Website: bh-photo
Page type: address-validator
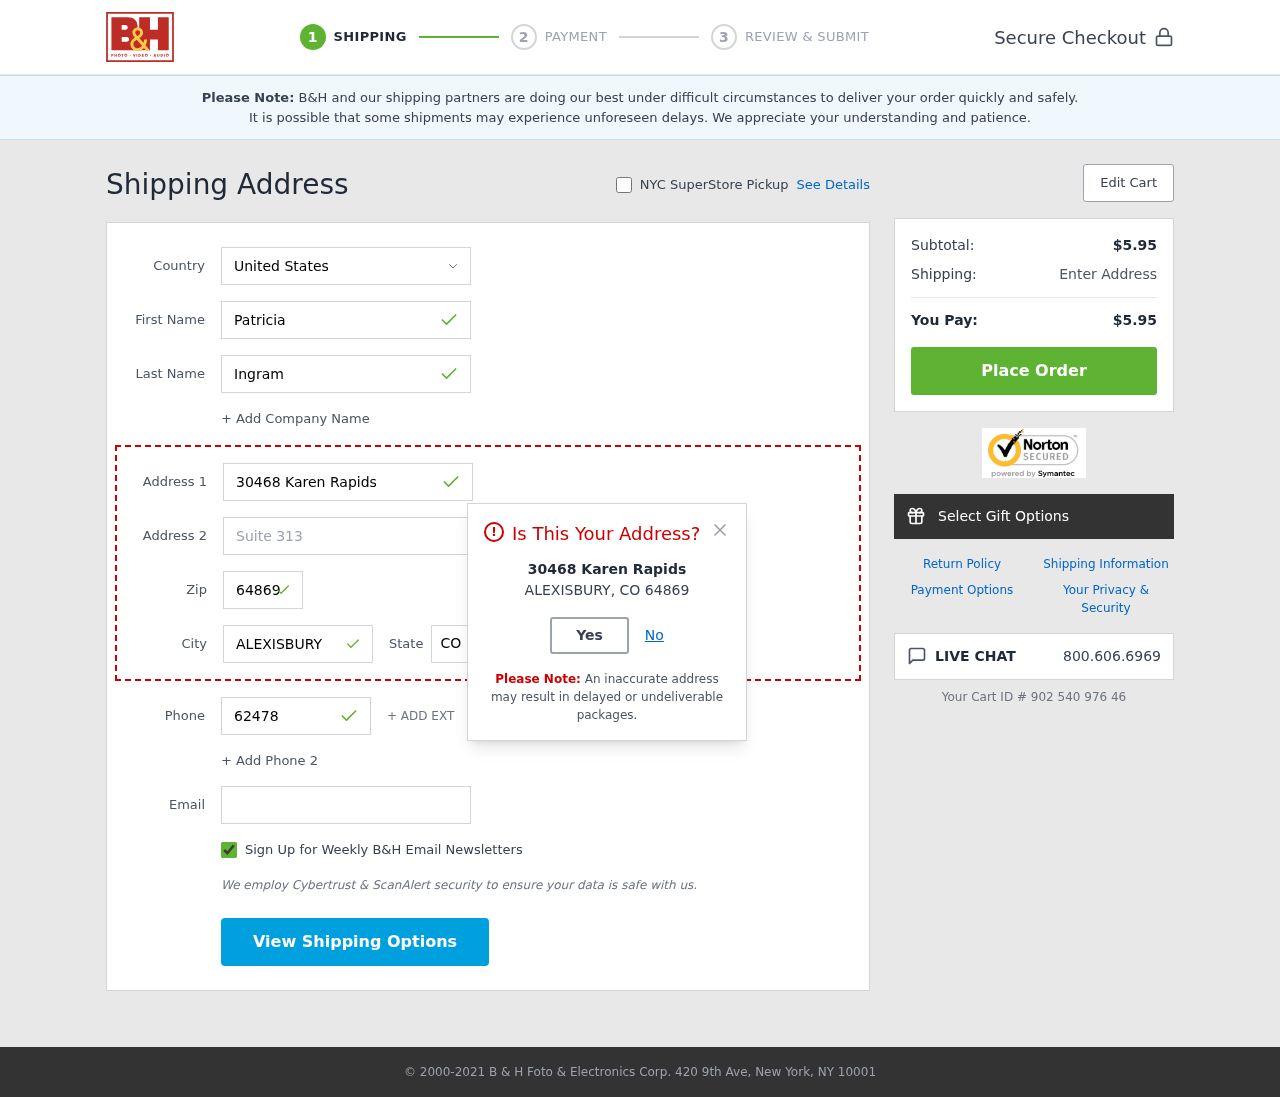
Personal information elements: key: PII_CITY
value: Alexisbury
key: PII_COUNTRY
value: United States
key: PII_EMAIL
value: patricia.ingram@gmail.com
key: PII_FIRSTNAME
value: Patricia
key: PII_LASTNAME
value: Ingram
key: PII_PHONE
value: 6247888399
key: PII_POSTCODE
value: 64869
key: PII_STATE_ABBR
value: CO
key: PII_STREET
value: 30468 Karen Rapids
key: PII_STREET2
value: Suite 313
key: PII_CITY_MODAL
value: ALEXISBURY
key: PII_POSTCODE_FULL
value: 64869
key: PII_POSTCODE_NUMERIC
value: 64869
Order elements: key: ORDER_SUBTOTAL
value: $5.95
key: ORDER_TOTAL
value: $5.95
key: ORDER_ID
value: Your Cart ID # 902 540 976 46